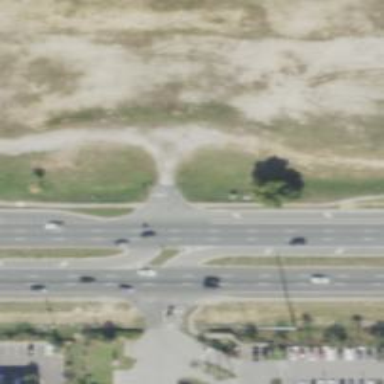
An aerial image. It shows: Trunk link highway.